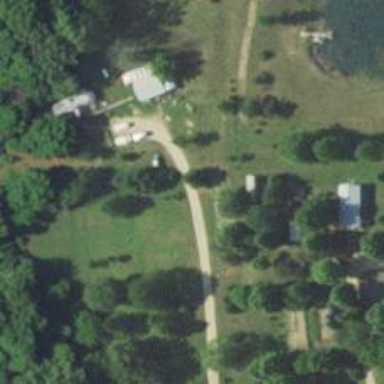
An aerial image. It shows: Driveway.